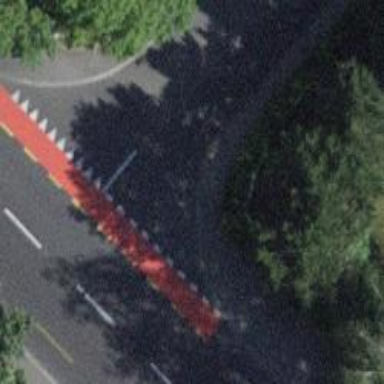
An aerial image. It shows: Kerb barrier.